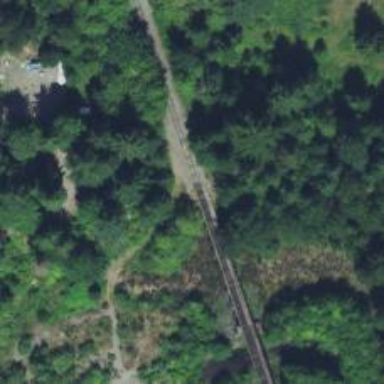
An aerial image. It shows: Preserved railway bridge over the rail line.